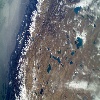
Label: land